Interaction volume radius: 10 \u00c5
Interaction volume height: 20 \u00c5
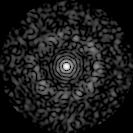
Disorder parameter: 0.8414